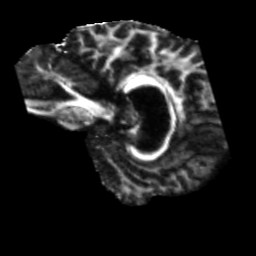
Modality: FA
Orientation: sagittal
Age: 58
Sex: male
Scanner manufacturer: siemens
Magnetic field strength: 3 T
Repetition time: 5.47 s
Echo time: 0.0854 s